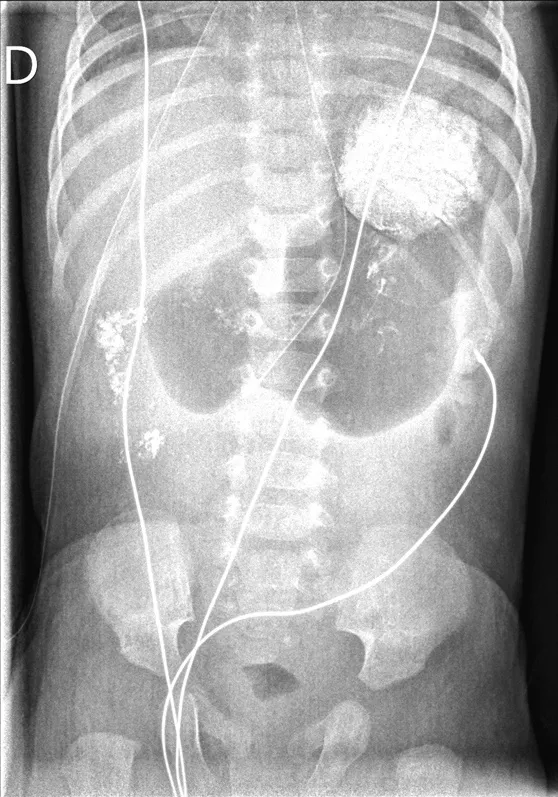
Dilated stomach and minimal passage of the contrast to the duodenum at 5 weeks of age.
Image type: radiology (x_ray)